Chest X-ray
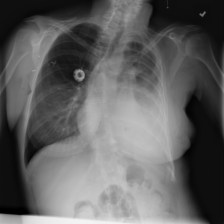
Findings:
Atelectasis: negative
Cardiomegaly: negative
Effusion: positive
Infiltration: negative
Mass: negative
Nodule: negative
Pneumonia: negative
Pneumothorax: negative
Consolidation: negative
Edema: negative
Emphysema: negative
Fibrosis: negative
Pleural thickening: negative
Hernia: negative